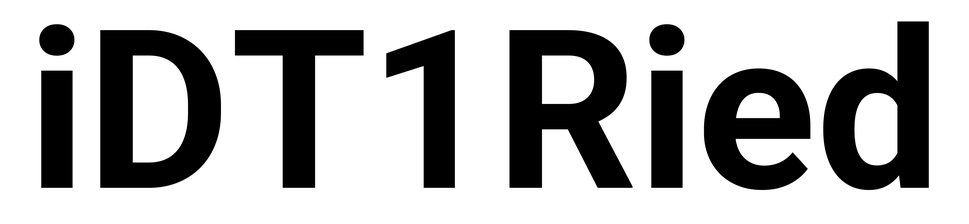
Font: Roboto_Bold